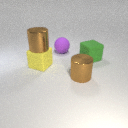
large yellow rubber cube below large brown metal cylinder